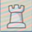
Piece: wR